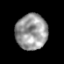
Tissue: prostate
Cell type: T cells
Senescence score: 0.2783
Nuclear area (px): 1102
Mean DAPI intensity: 153.224